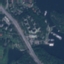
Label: Highway